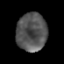
Tissue: prostate
Cell type: Epithelial cells
Senescence score: 0.3014
Nuclear area (px): 1132
Mean DAPI intensity: 84.781